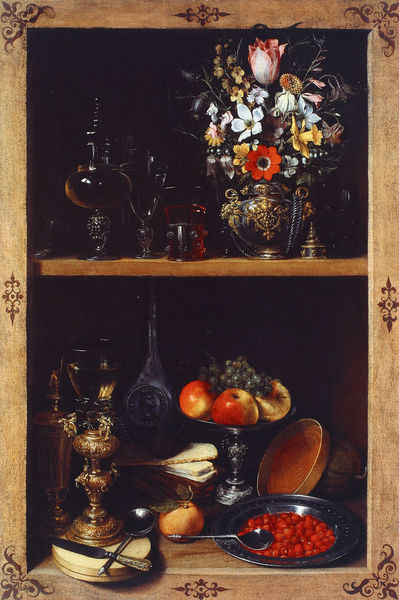
Titel: Schrankbild mit Blumen, Obst und Pokalen
Künstler: Georg Flegel
Institution: Prag, Nationalgalerie
Schlagwörter: dunkel, gemälde, blumen, braun, glas, holz, licht, orange, schwarz, tisch, blüten, obst, rose, rot, muster, flasche, flaschen, gläser, regal, messer, rahmen, schale, silber, teller, gold, früchte, krug, kürbis, schalen, stilleben, stillleben, trauben, vase, apfel, äpfel, schrank, essen, löffel, vasen, gestell, leuchten, blumenstrauss, tulpe, kirschen, zinn, beeren, kerne, karaffe, besteck, pokal, narzisse, brueghel, lebensmittel, dekanter, gemülde, blumenstraß, pobst